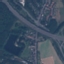
Label: Highway